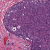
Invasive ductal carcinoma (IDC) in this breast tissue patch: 0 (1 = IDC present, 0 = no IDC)